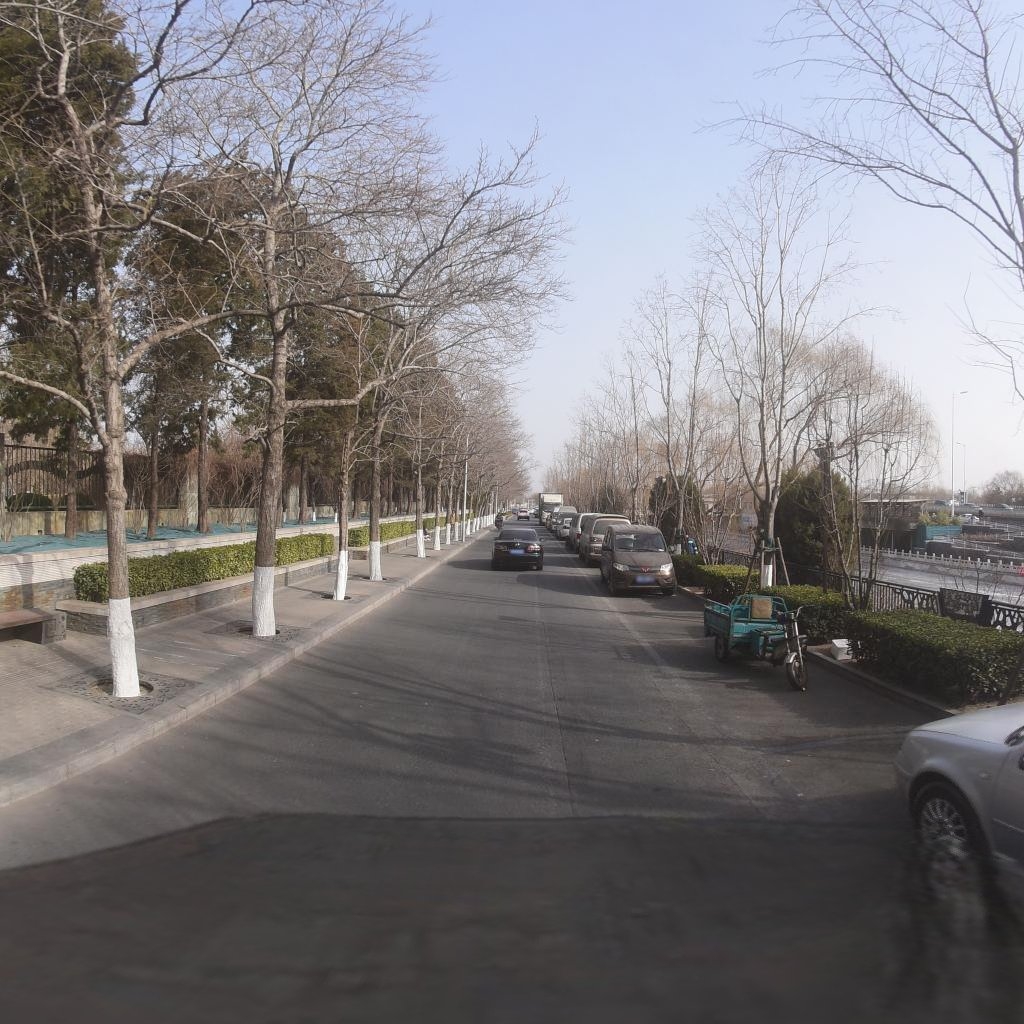
Region: Xicheng
Road damage annotations: longitudinal crack, longitudinal crack